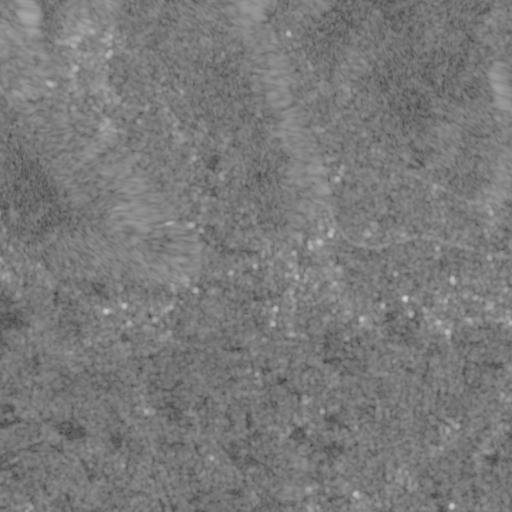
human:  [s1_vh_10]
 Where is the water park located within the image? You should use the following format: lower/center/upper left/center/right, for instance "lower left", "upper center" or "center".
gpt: The water park is located in the lower right of the image.
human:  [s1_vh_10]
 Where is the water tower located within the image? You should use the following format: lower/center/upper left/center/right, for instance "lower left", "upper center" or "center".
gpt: The water tower is located in the lower left of the image.
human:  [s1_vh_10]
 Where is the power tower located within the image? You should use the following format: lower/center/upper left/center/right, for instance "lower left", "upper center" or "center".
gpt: There is no power tower in the image.

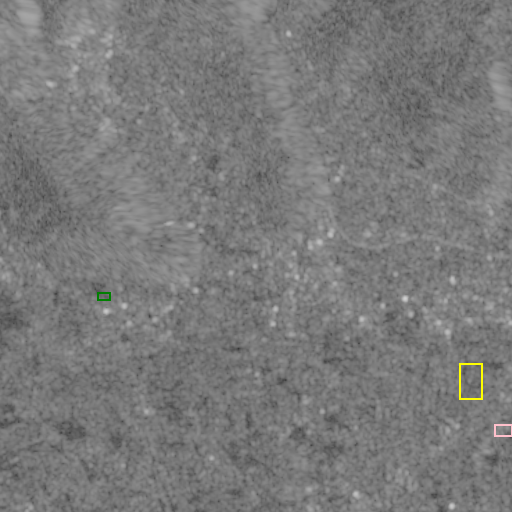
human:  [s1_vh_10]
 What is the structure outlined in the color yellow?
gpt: The structure outlined in yellow is a park.
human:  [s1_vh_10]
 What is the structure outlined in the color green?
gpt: The structure outlined in green is a parking lot.
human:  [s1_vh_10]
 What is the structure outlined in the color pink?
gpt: The structure outlined in pink is a water park.
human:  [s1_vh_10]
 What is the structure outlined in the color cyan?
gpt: There is no cyan outline.